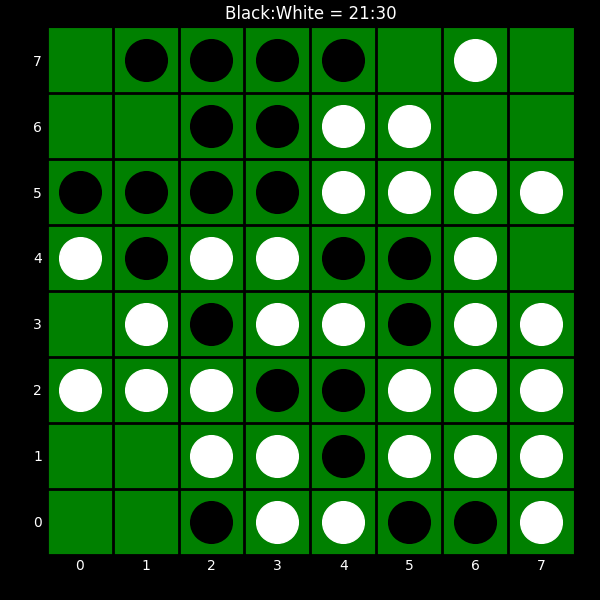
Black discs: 21
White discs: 30